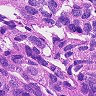
Metastatic tissue present: yes